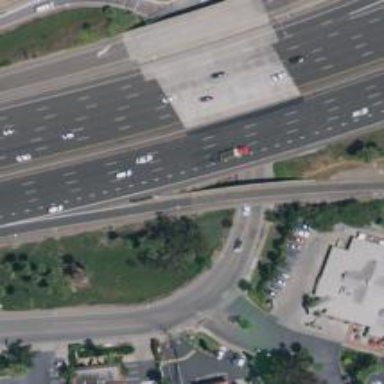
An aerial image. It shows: Motorway.